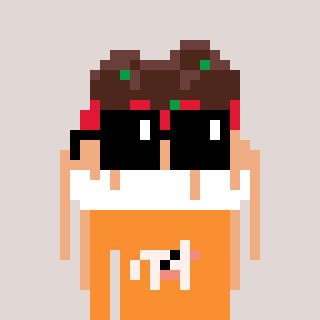
a pixel art character with square black sunglasses, a spaghetti-shaped head and a orange-colored body on a warm background